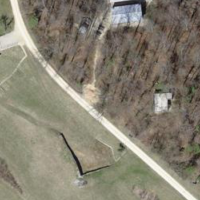
EUNIS habitat code: 41
Species observed at this site:
Phaneroptera falcata
Calliptamus italicus
Chorthippus biguttulus